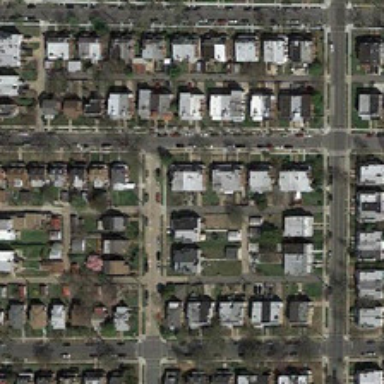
Many buildings and green trees are in a dense residential area .